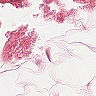
Metastatic tissue present: no